Question: I am looking a script (example in web) like google images preview. I have attached an image what I am looking for

I have spend a time of looking such script / example but nothing. If someone know a name or a link please give it to me.
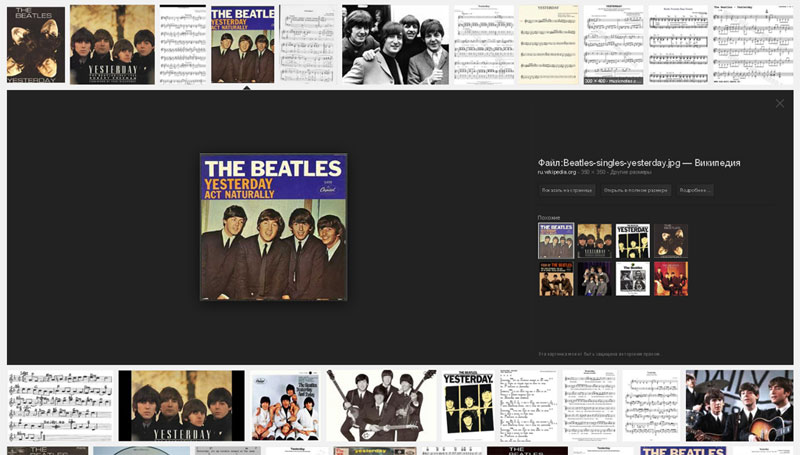
Answer: I have found a script but it's not exactly like Google Image's but has the same functionality. The script is free and is coded in HTML with CSS and JavaScript.

<URL>